Question: I have a time- and depth-varying function, simplified to:
'''
def f(z,t):
return np.exp(-z)*np.sin(t-z)
z = np.linspace(0,3000,num=3001)
t = np.arange(0,40000,4000)
'''
I want to plot the the result for all z at each time step in t, resulting in something like this:

but I don't know how. I'm sure it's very simple, but I'm not used to doing this in python.
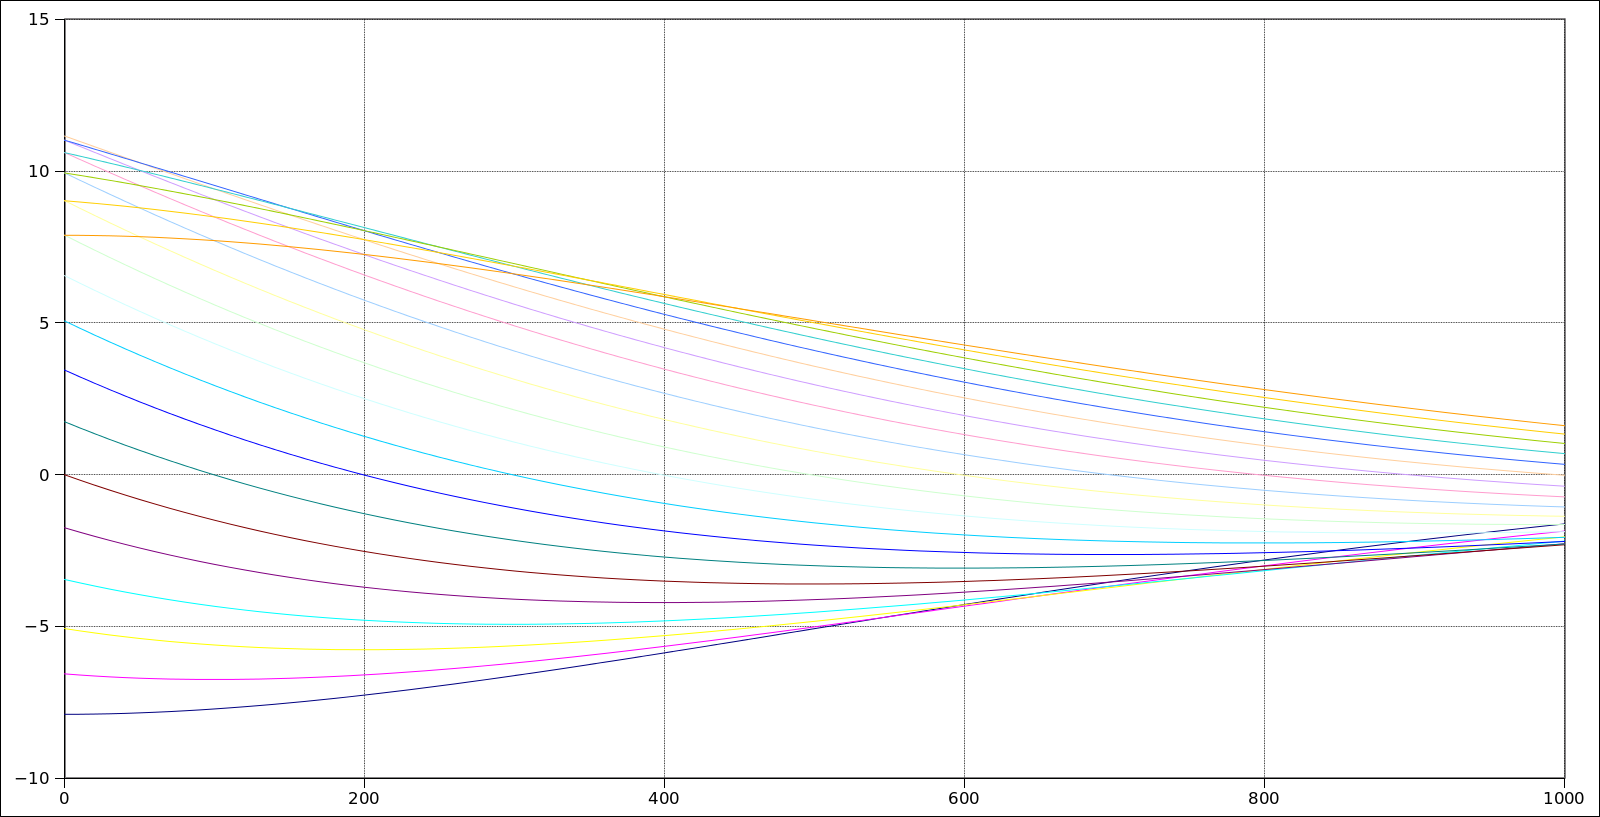
Answer: '''
import matplotlib.pyplot as plt
import numpy as np
def f(z,t):
return np.exp(-z)*np.sin(t-z)
z = np.linspace(0,5,3001)
t = np.arange(0,40000,4000)
for tval in t:
plt.plot(z, f(z, tval))
plt.show()
'''